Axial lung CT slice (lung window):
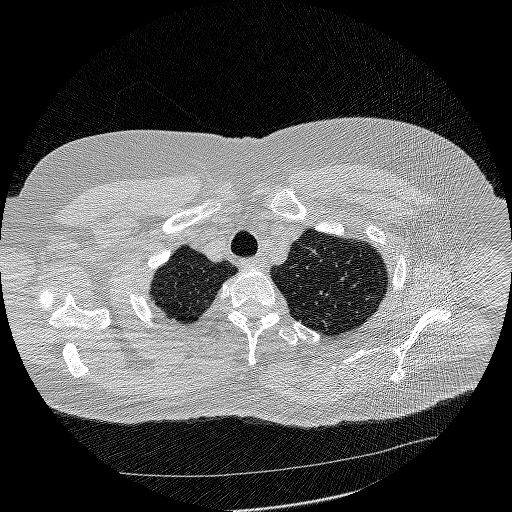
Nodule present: no